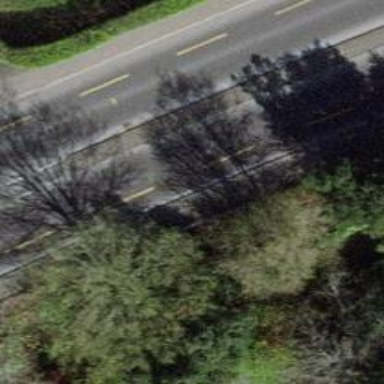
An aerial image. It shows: Asphalt sidewalk along the footway.